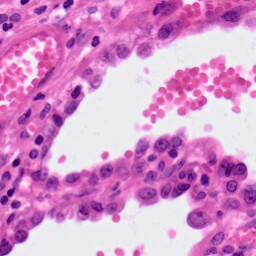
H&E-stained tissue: Lung